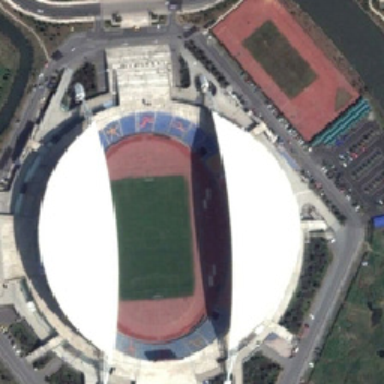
The stadium is like a ball .